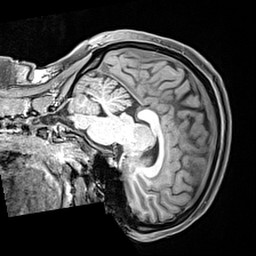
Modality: T1w
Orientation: sagittal
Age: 32
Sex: female
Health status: healthy
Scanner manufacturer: siemens
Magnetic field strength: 3 T
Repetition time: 2.4 s
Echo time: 0.00217 s